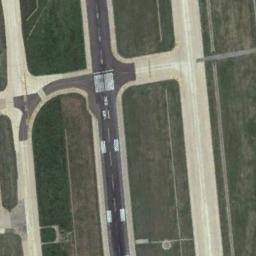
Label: runway